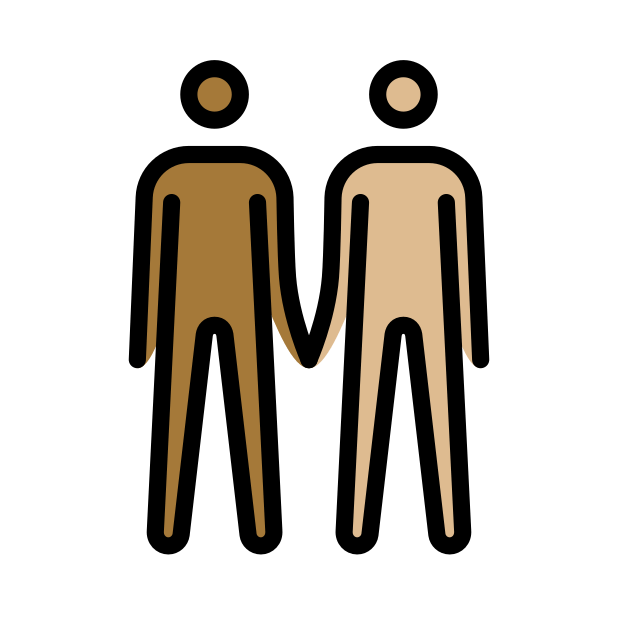
men holding hands: medium-dark skin tone, medium-light skin tone